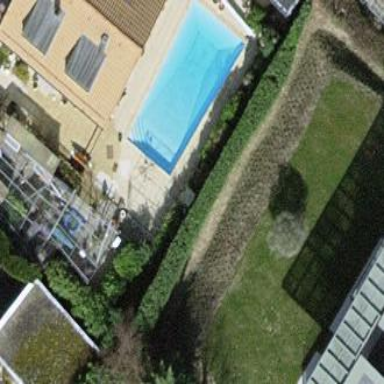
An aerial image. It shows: Swimming pool located in leisure land.